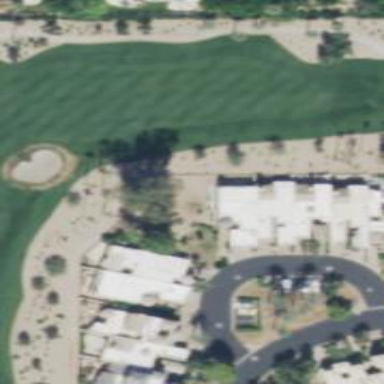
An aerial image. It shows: Path for both road and golf.